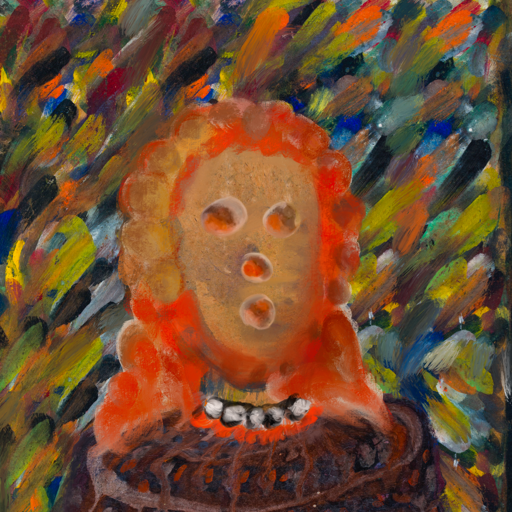
Background: An_Impression, Head And Neck Front: In_The_Sun, Face Front: Rupkatha, Bust: Hypocrite, Hair Front: Rupkatha, Head Accessory: Blank, Second Necklace: Blank, Necklace: An_Impression, Baby: Blank